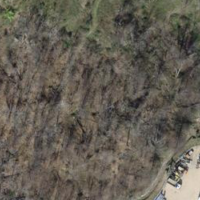
EUNIS habitat code: 41
Species observed at this site:
Camponotus vagus
Phytolacca americana